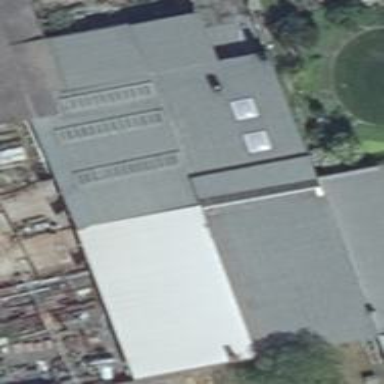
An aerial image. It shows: Flat-roofed commercial building.